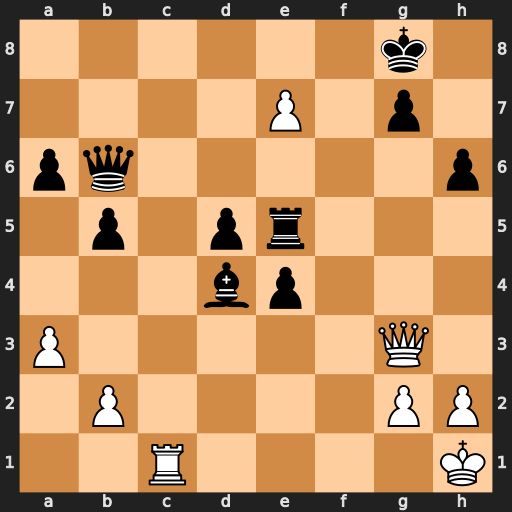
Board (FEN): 6k1/4P1p1/pq5p/1p1pr3/3bp3/P5Q1/1P4PP/2R4K
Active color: w
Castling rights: -
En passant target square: -
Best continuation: Qxe5 Bxe5 e8=Q+